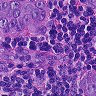
Metastatic tissue present: yes